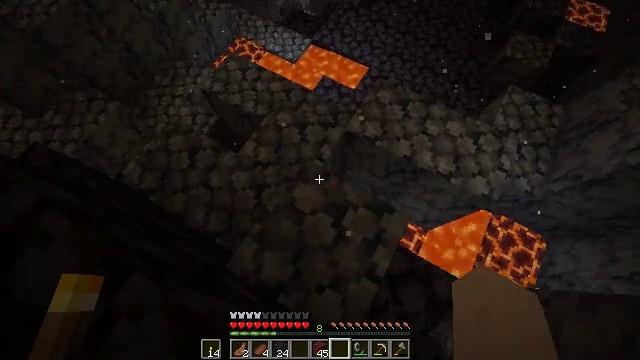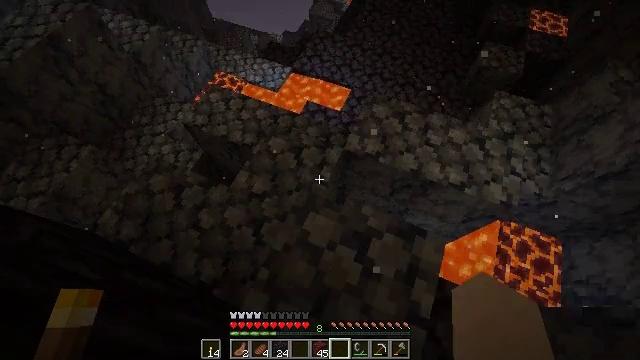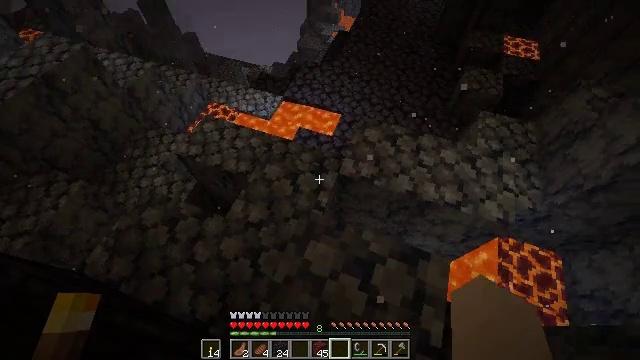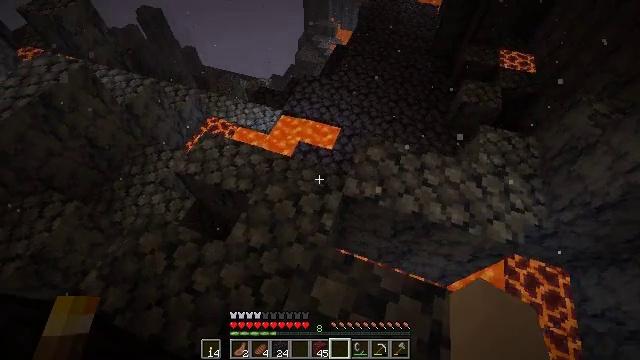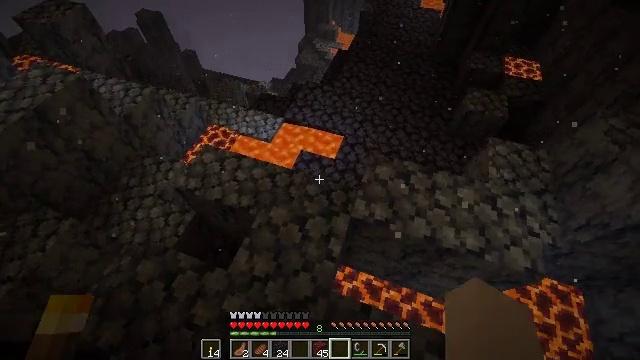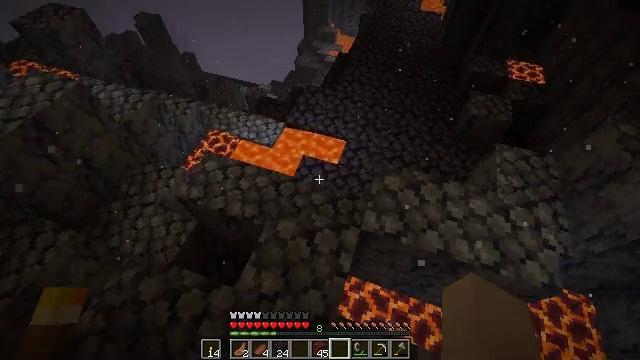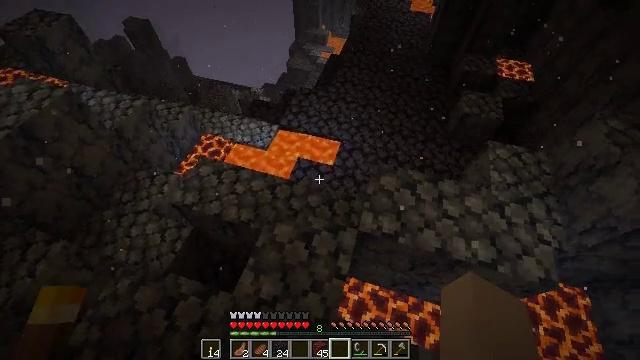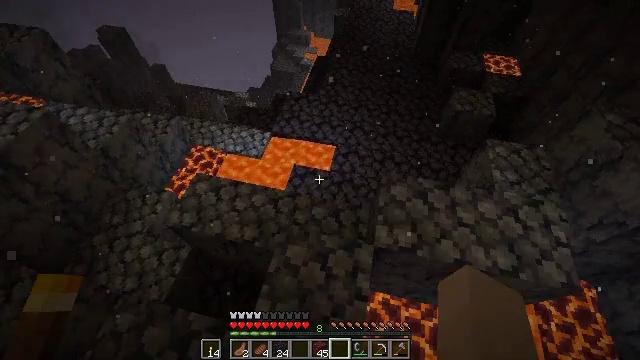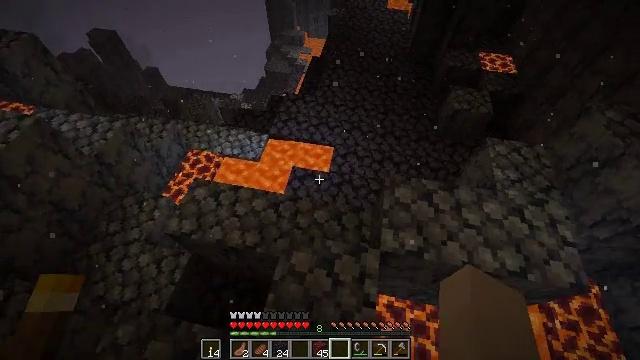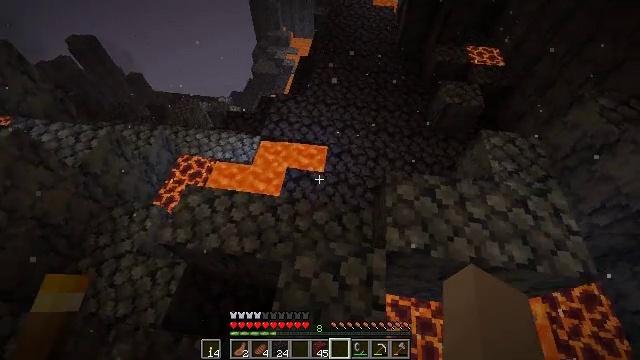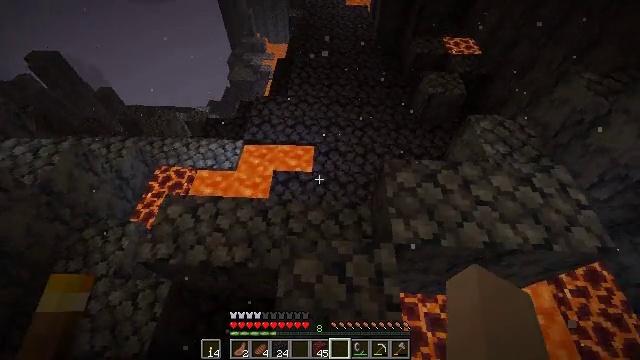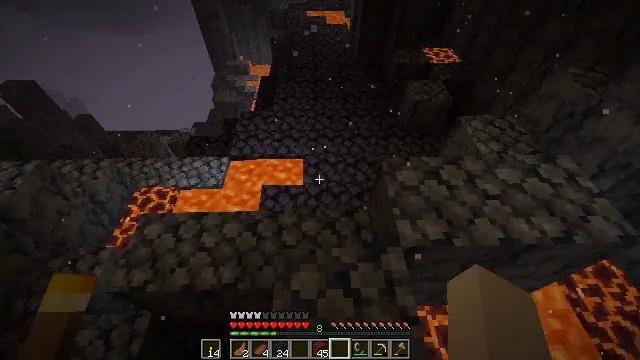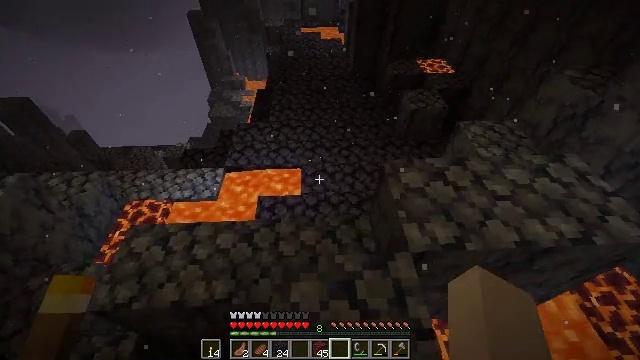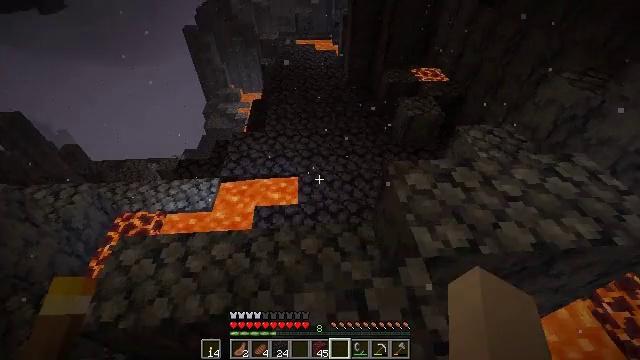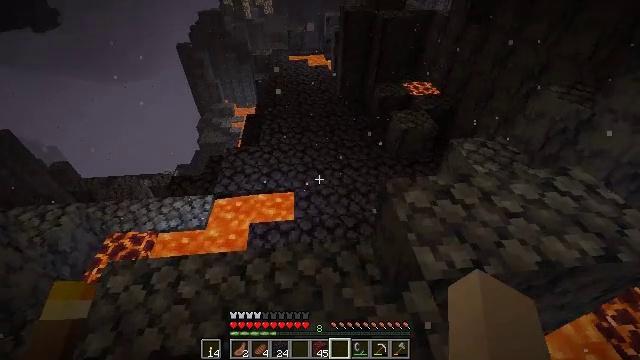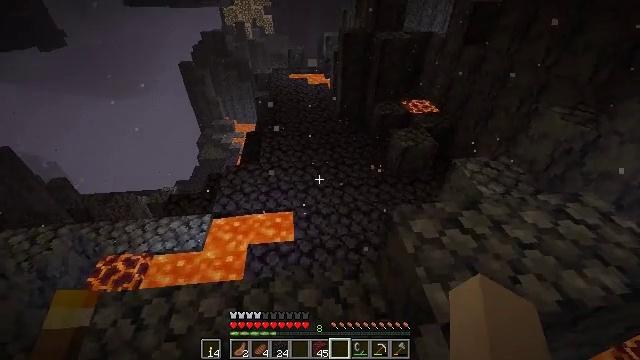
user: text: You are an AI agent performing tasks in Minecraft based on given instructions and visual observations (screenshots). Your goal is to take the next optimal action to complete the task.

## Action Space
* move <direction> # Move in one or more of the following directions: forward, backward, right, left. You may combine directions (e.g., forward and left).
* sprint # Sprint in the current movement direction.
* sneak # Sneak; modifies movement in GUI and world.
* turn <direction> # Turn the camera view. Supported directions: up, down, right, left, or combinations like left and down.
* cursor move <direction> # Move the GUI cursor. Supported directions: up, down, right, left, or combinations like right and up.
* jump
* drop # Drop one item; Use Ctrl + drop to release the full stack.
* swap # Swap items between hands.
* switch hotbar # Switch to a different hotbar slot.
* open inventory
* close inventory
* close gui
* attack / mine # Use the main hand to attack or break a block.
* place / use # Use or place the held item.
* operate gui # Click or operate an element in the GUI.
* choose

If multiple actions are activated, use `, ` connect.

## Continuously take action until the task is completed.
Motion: motion action
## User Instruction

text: Hunt the magma cube.
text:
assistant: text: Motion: turn right and up
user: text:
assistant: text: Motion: move forward, turn right and up
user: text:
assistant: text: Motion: move forward, turn up
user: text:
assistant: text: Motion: move forward and move left
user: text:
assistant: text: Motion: move forward and move left
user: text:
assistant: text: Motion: move forward and move left, turn right
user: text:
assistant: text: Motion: move forward and move left, turn right
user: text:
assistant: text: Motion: turn right
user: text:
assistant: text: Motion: turn right
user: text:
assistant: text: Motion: turn right and up
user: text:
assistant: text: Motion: turn right and up
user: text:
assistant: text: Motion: turn right and up
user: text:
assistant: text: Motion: turn right and up
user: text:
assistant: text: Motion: move forward, turn right and up
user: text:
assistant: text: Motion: move forward, turn up
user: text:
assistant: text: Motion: move forward
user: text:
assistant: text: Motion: move forward
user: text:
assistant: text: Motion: move forward
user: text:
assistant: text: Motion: move forward
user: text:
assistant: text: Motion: move forward, turn down
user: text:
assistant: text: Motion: move forward, turn right
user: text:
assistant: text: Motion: move forward
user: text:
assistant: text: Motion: move forward
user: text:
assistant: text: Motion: move forward, jump
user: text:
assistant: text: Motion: move forward, jump
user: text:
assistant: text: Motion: move forward, jump
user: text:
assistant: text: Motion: move forward, turn up, jump
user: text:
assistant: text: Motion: move forward, turn up
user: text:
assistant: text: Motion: move forward and move right, turn up
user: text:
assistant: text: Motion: move forward and move right, turn up